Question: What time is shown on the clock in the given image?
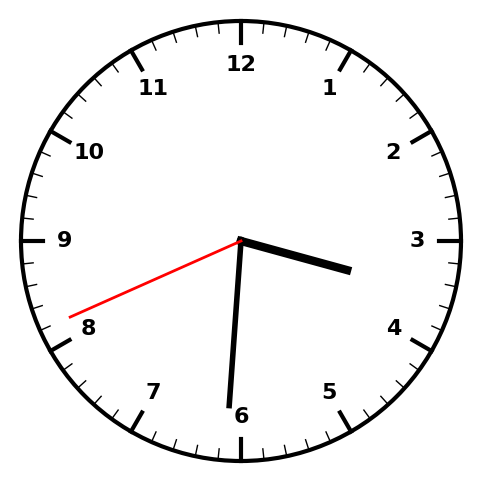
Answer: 03:30:41